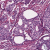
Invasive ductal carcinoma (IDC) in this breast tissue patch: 0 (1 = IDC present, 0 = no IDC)